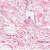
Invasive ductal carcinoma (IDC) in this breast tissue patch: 0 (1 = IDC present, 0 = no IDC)